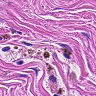
Metastatic tissue present: no